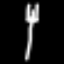
Label: fork